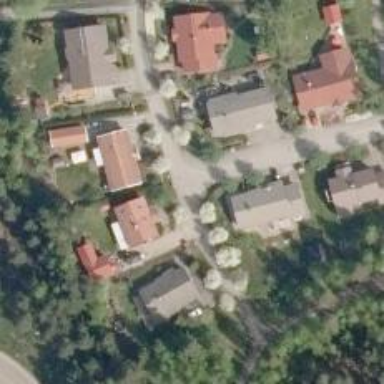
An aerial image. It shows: Living street.